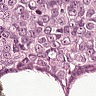
Metastatic tissue present: yes